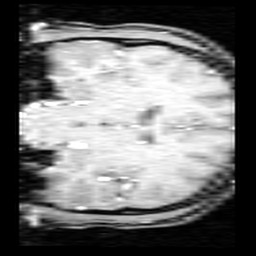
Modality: inplaneT1
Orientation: coronal
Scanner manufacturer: ge
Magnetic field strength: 3 T
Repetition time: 0.2 s
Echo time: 0.0036 s